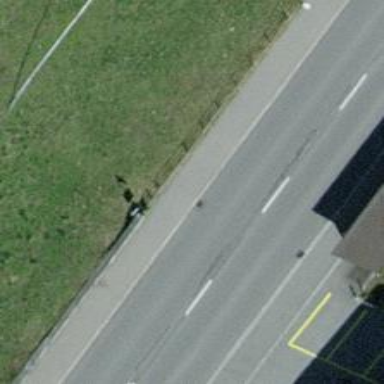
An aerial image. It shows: Bus stop with platform for public transport.